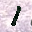
Label: 1